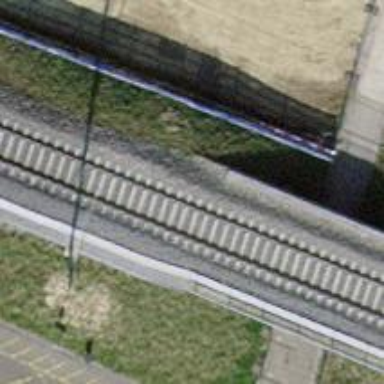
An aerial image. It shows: Single-track railway bridge with electrified contact line.